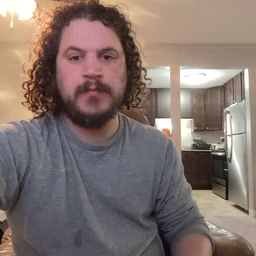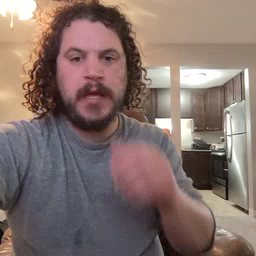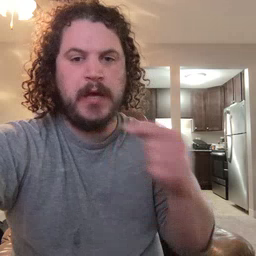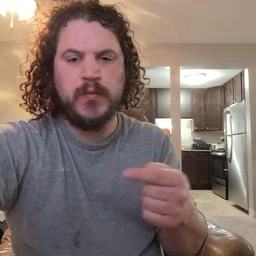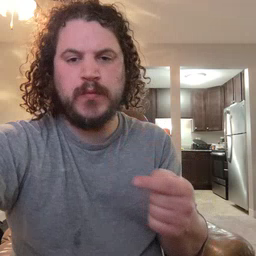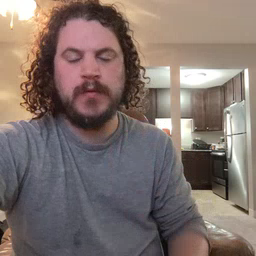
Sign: owie